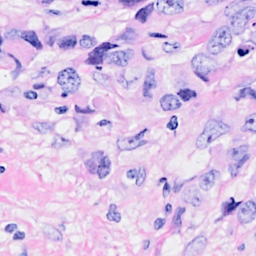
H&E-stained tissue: Breast